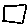
Label: square